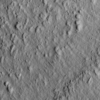
Label: not_dusty